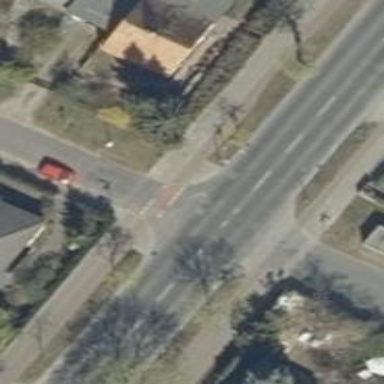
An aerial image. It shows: Unmarked crossing on footway.